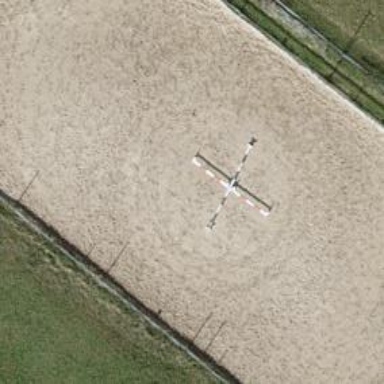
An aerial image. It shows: Area designated for equestrian sports and horse riding leisure activities.